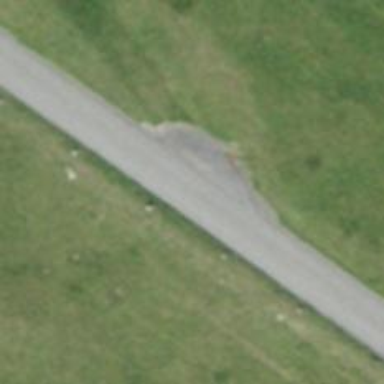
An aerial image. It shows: Passing place on the road.